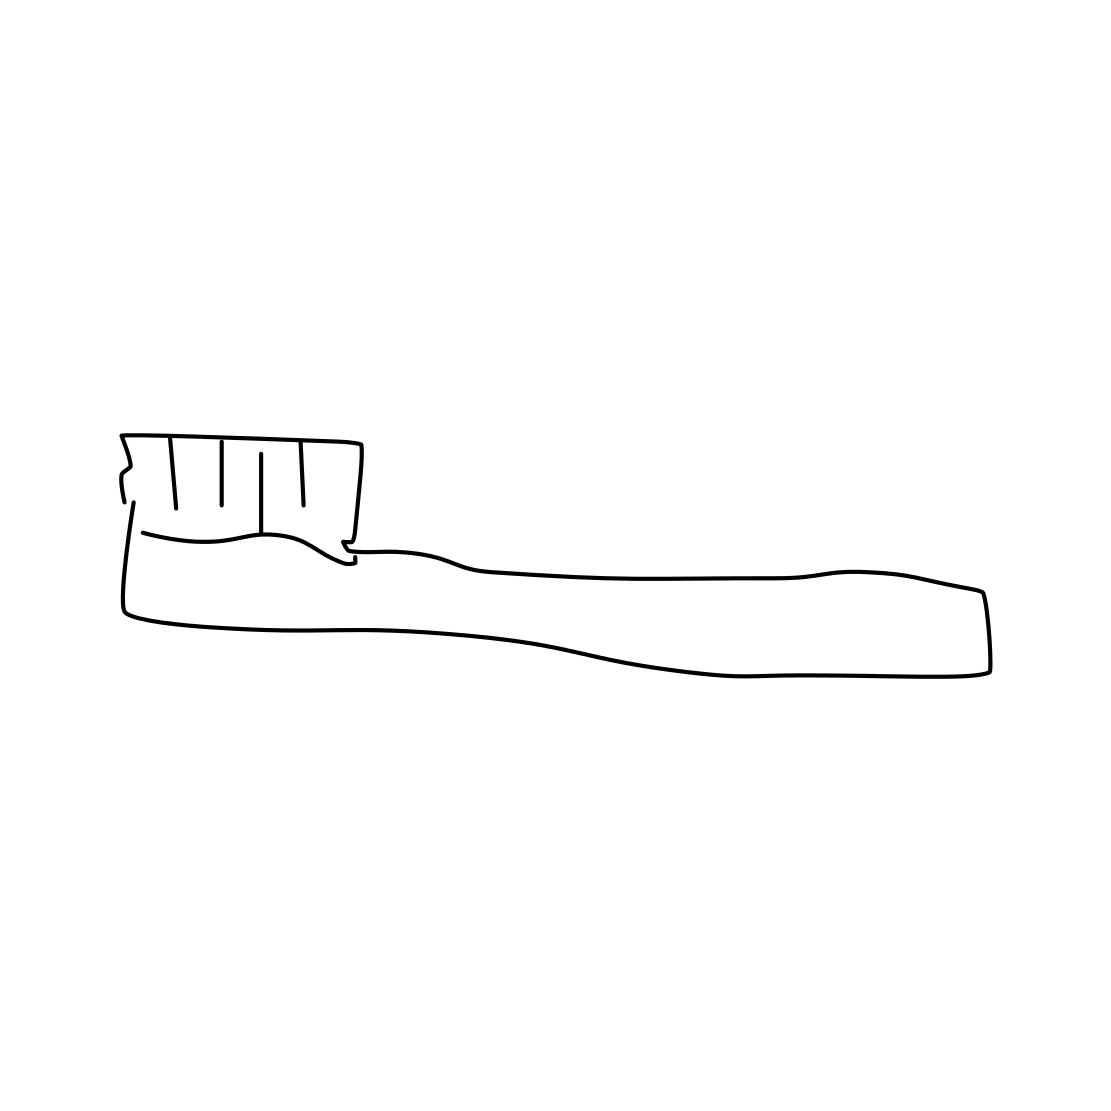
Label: toothbrush